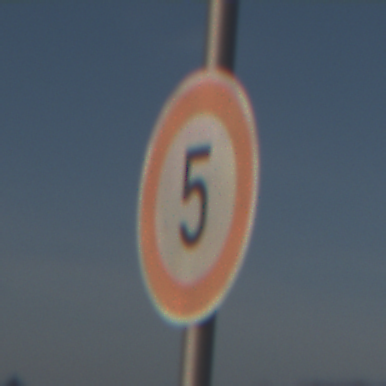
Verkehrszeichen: Geschwindigkeit5
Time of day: MorningAfternoon
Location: Outdoor (Nature)
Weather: Clear
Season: Winter
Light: Natural